Interaction volume radius: 10 \u00c5
Interaction volume height: 10 \u00c5
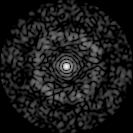
Disorder parameter: 0.8131